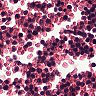
Metastatic tissue present: no